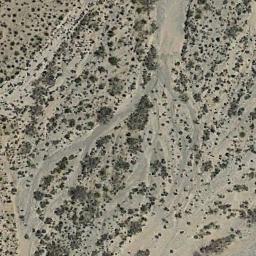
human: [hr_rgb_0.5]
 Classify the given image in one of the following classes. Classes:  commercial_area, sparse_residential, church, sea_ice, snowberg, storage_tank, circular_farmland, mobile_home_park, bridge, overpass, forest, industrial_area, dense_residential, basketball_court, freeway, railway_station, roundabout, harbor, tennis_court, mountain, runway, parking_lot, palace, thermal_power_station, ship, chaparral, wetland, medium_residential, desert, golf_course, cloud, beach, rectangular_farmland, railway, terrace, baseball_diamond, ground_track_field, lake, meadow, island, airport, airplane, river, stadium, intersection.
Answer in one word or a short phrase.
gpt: chaparral